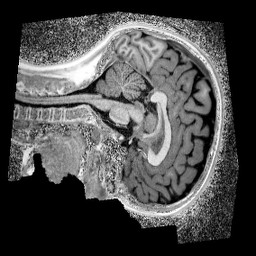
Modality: UNIT1_denoised
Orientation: sagittal
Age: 12
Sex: male
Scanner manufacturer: siemens
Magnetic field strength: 3 T
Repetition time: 4 s
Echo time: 0.00299 s